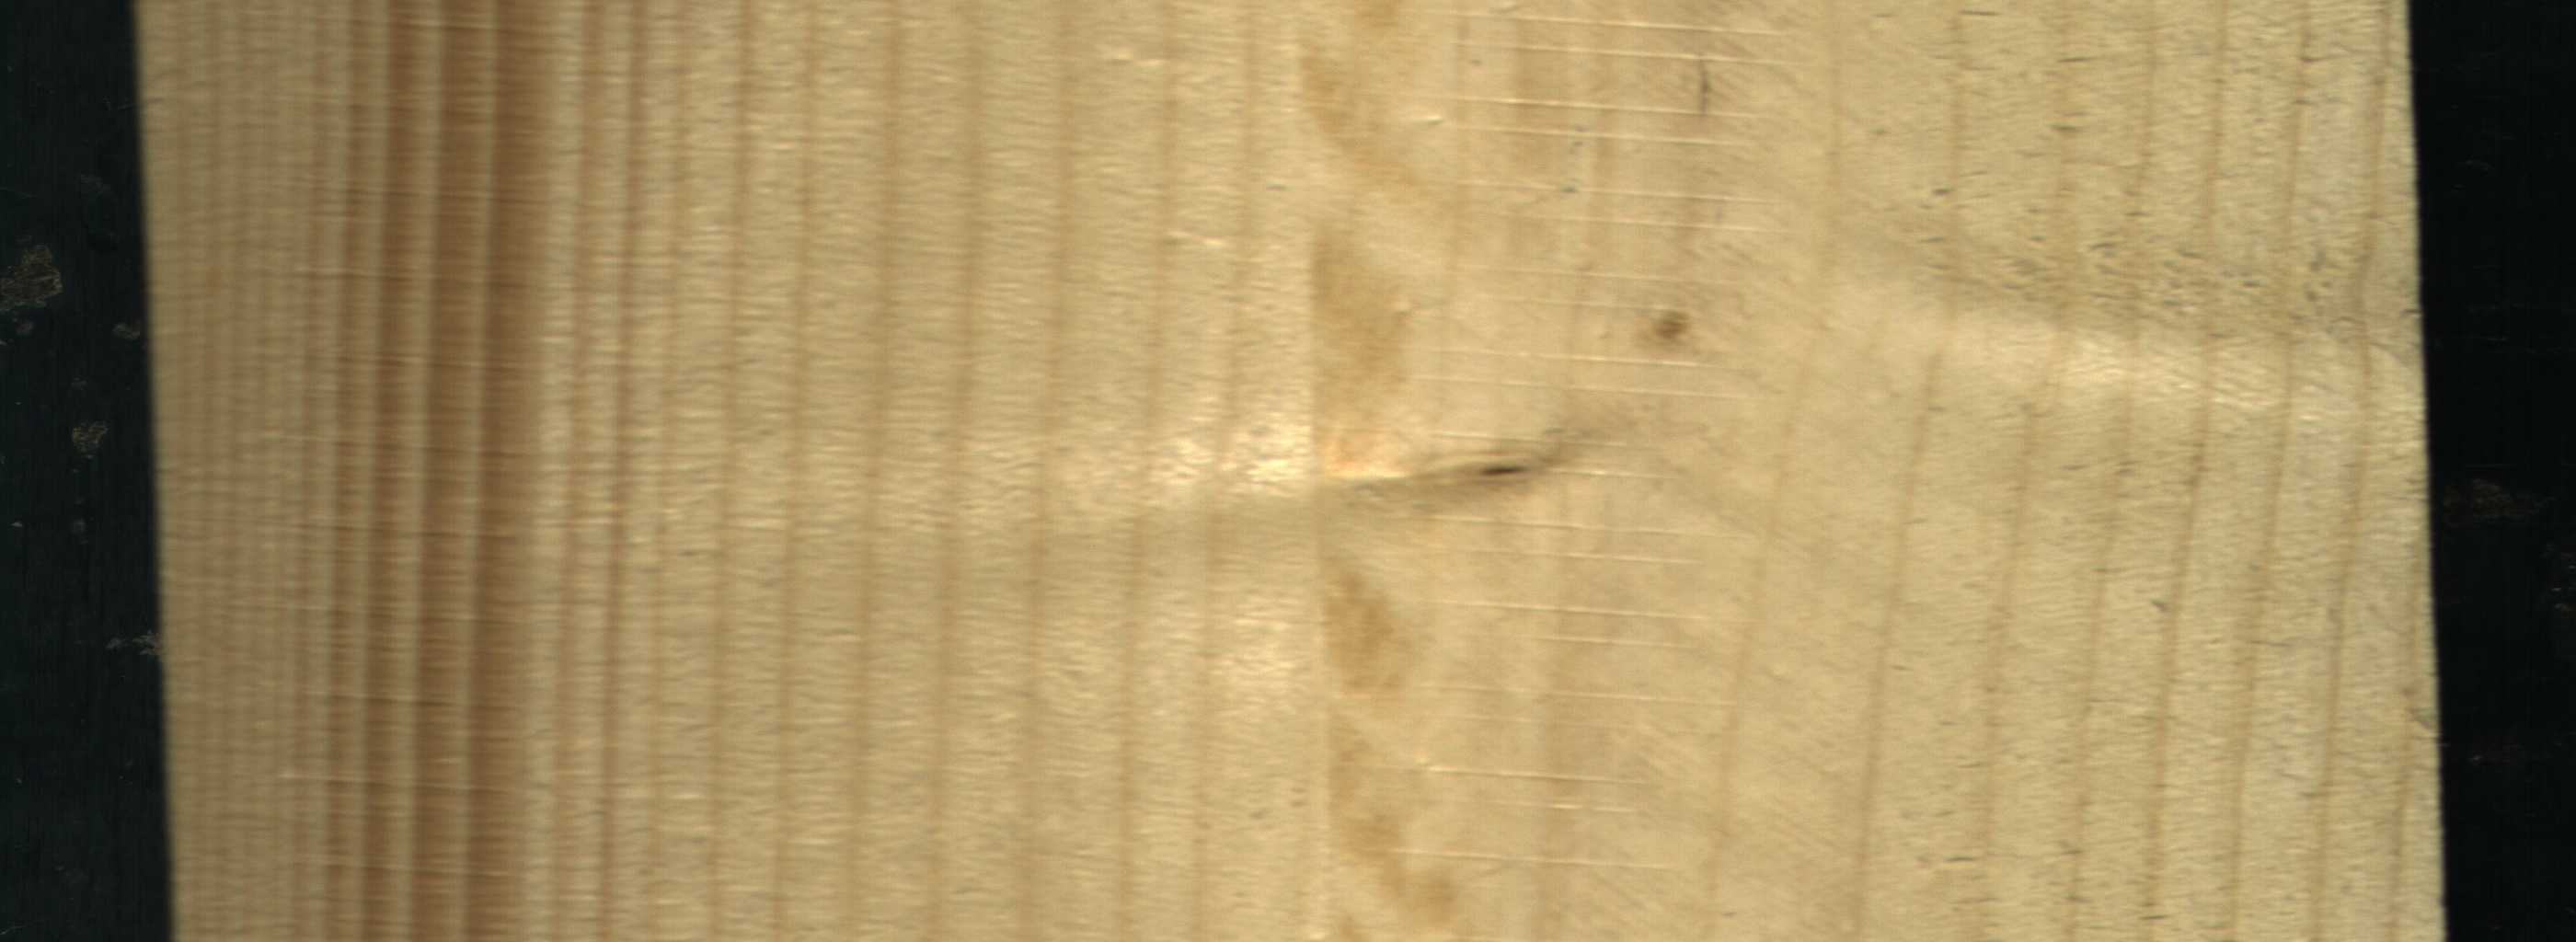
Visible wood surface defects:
Live_Knot